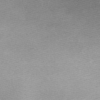
Label: dusty